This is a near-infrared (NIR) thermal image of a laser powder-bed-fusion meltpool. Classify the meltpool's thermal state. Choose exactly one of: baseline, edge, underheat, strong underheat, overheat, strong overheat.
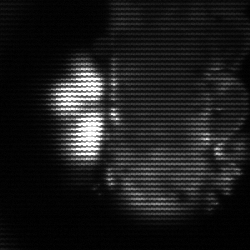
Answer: strong underheat